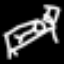
Label: bed